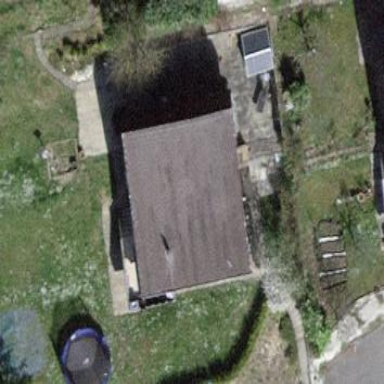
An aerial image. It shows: Building with tile roof.